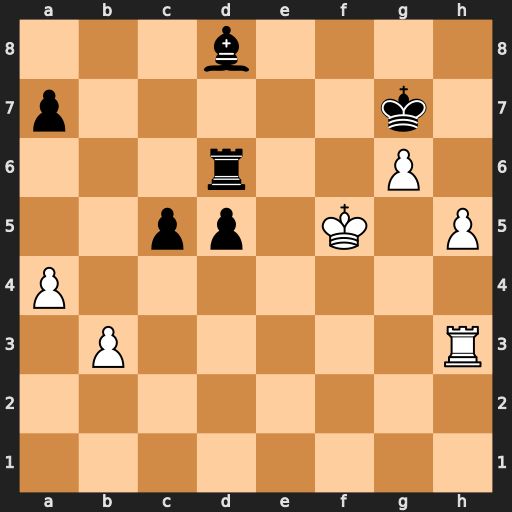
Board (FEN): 3b4/p5k1/3r2P1/2pp1K1P/P7/1P5R/8/8
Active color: w
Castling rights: -
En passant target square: -
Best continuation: h6+ Kh8 g7+ Kh7 Rg3